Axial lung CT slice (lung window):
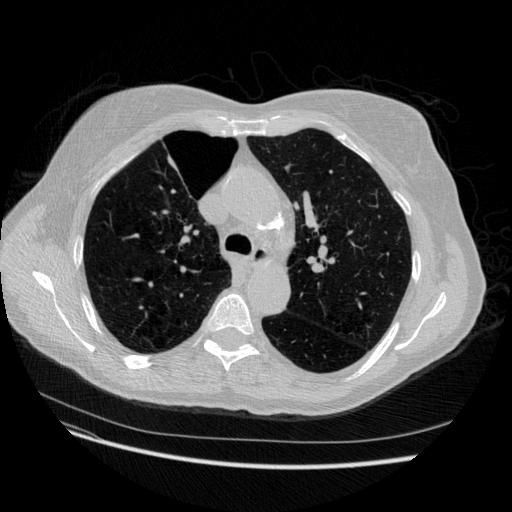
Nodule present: no